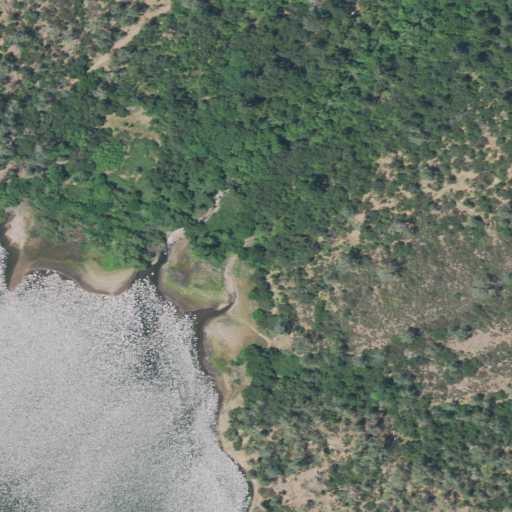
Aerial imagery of valley in California named Bell Canyon containing grassland, open water, mixed forest, and shrub